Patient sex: M
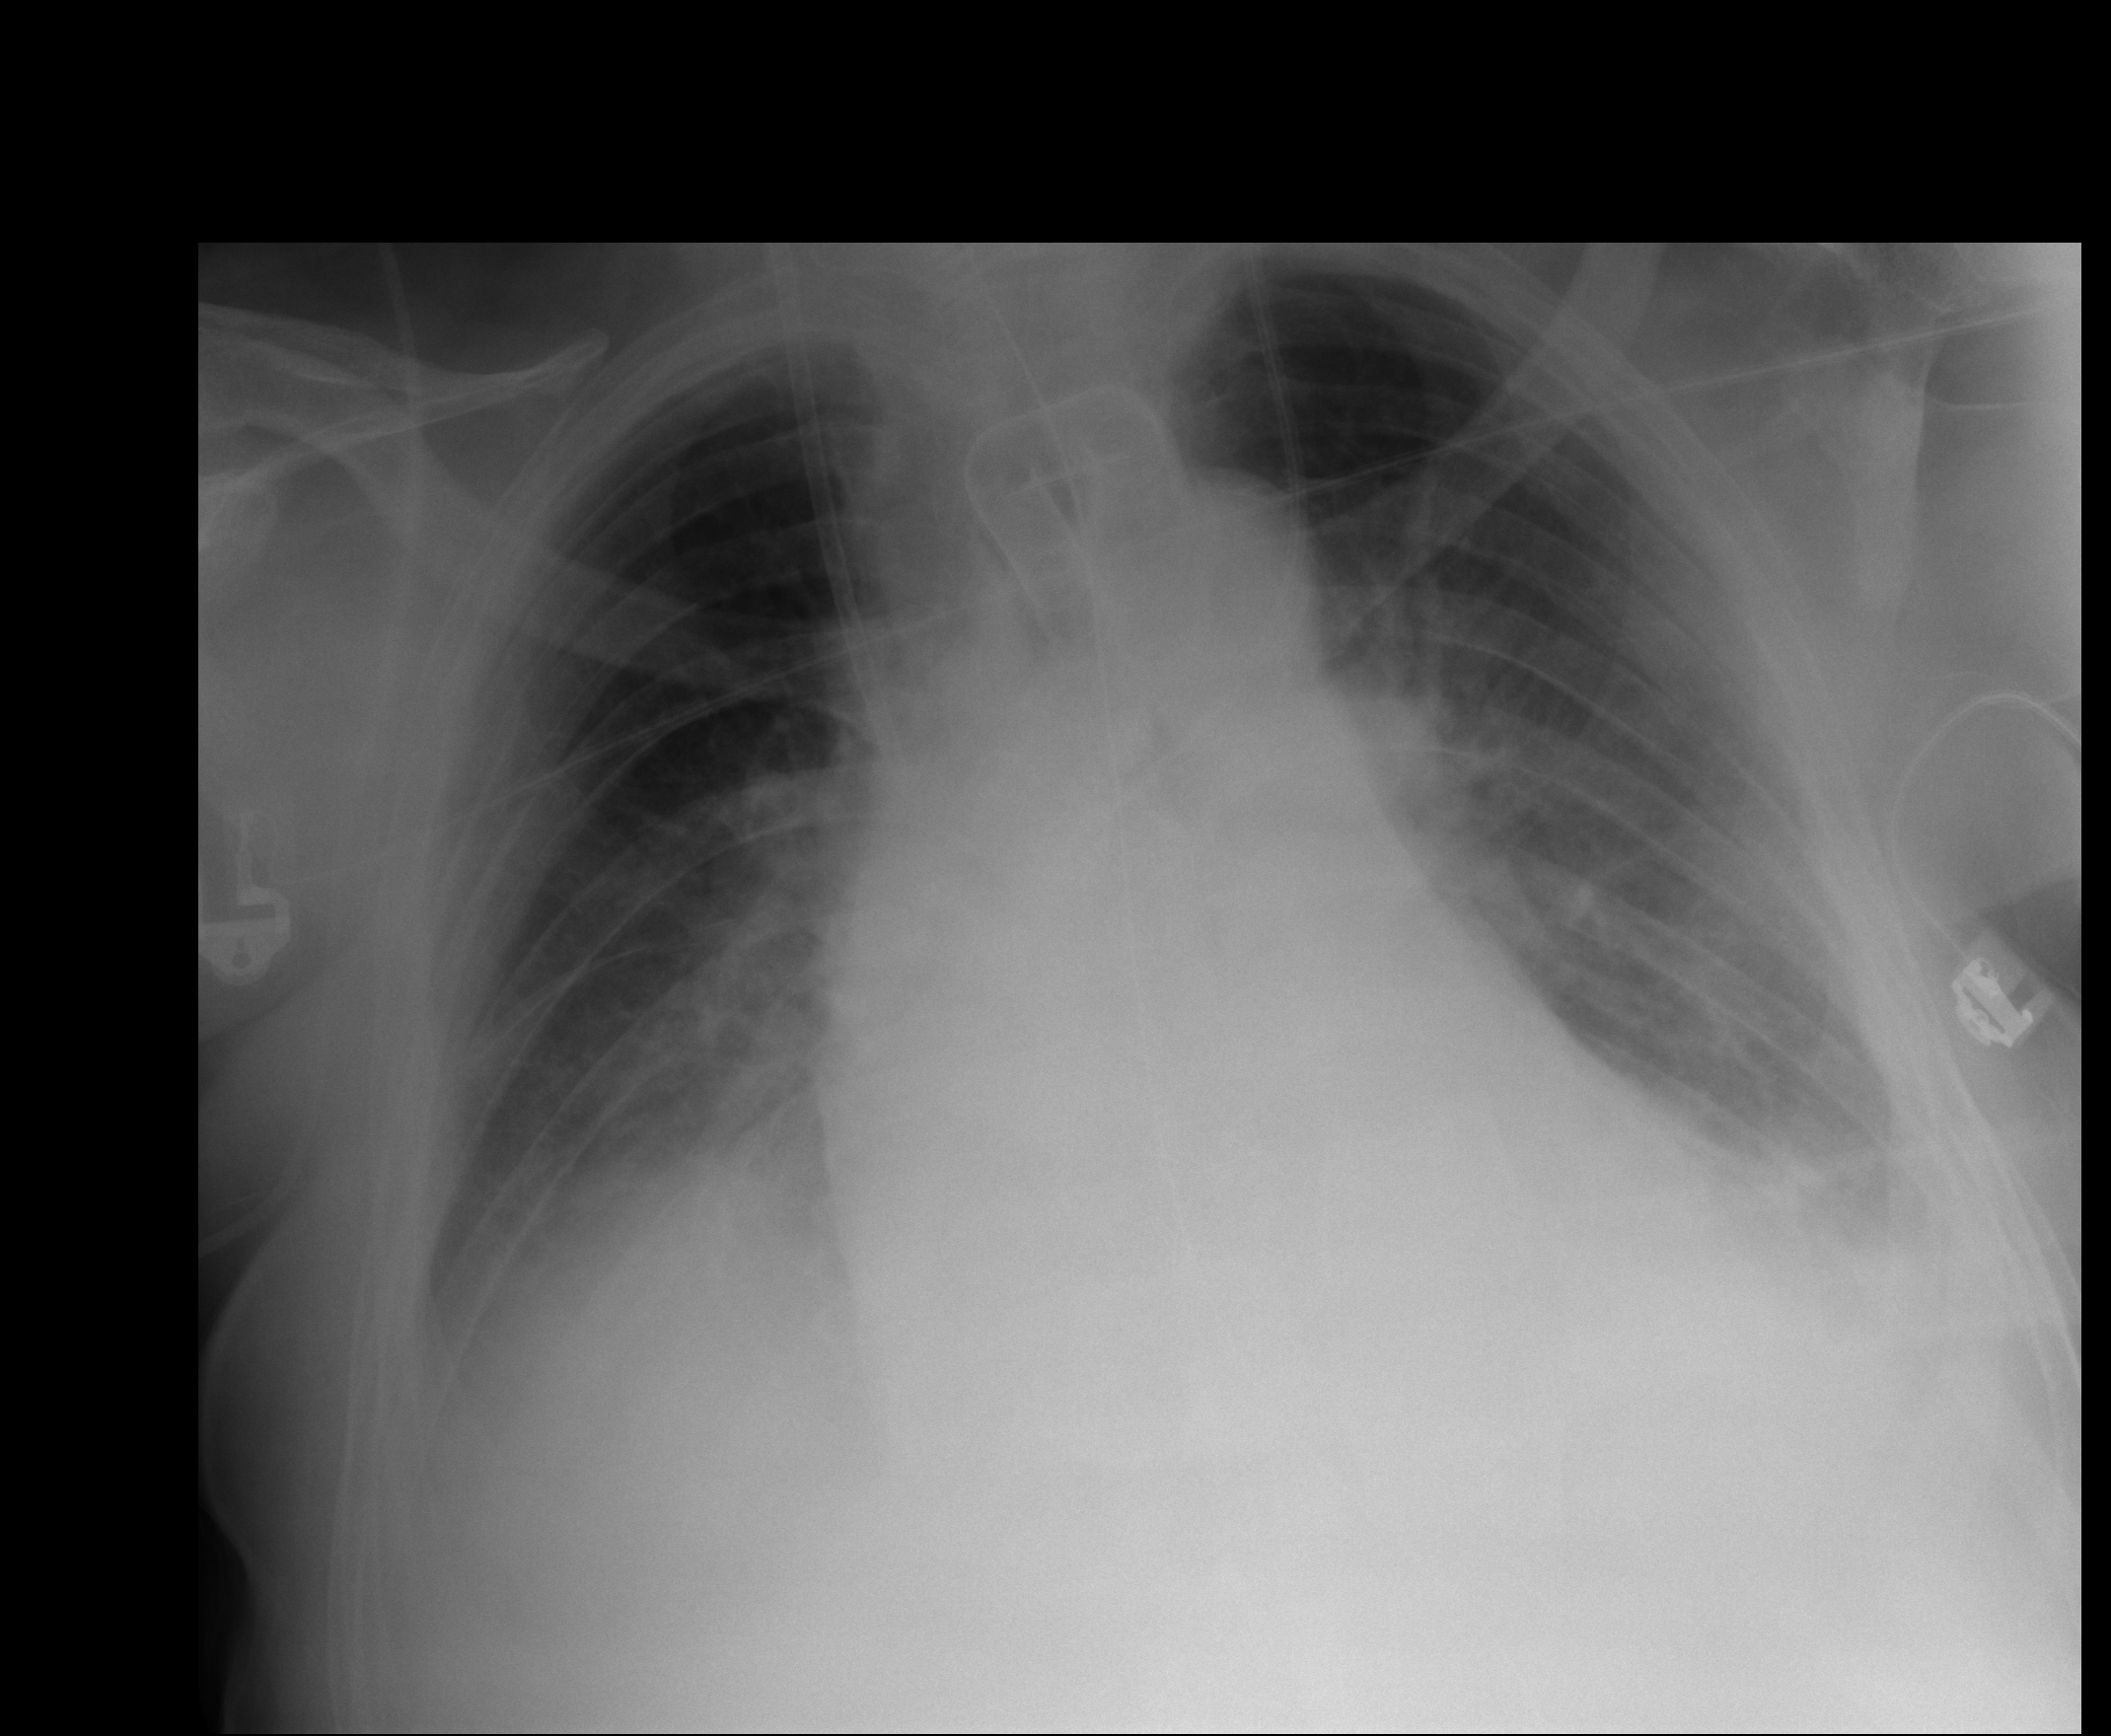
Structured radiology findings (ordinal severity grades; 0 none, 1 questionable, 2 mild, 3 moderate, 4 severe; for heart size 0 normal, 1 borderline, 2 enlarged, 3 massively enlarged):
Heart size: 2
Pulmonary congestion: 1
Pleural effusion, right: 2
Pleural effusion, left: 3
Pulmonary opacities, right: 0
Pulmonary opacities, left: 0
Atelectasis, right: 3
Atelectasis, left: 2